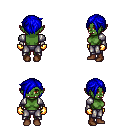
a pixel art fantasy rpg character, female body template, orc, green skin, steel arm armor, metal pants, blue pixie cut hairstyle, gold gloves, brown shoes, four views (front, back, left, right), 2x2 character sprite sheet, small pixel art, hard edges, no anti-aliasing